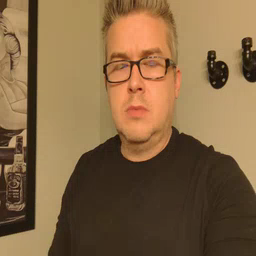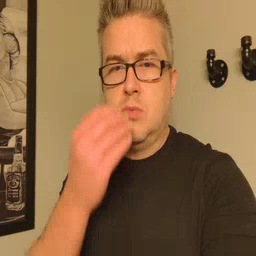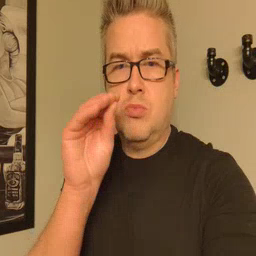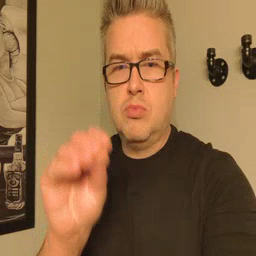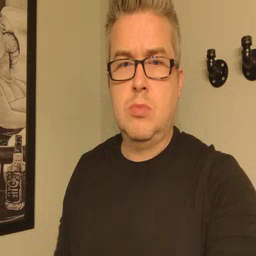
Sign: kiss